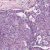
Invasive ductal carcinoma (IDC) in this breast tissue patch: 0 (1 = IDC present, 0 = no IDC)